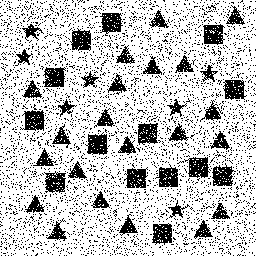
Squares: 14
Triangles: 21
Stars: 7
Total shapes: 42